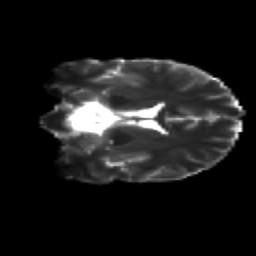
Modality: T2w
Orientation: coronal
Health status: healthy
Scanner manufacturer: siemens
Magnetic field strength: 3 T
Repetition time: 12 s
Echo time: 0.092 s